Question:
I was debugging my website using the developer tools, if you refer to my image, there are 2 styles.css overwrite one another.
It is weird though, because I remember I have only one style.css file attached but it is showing 2 style.css instead. I have checked the location but is exactly pointing to the same path with the same css file(but the content of the css is different.)
The only difference I can spot is the number after the css file name shown by the Devtools
'''
style.css:839
style.css:190
'''
What does it means actually?
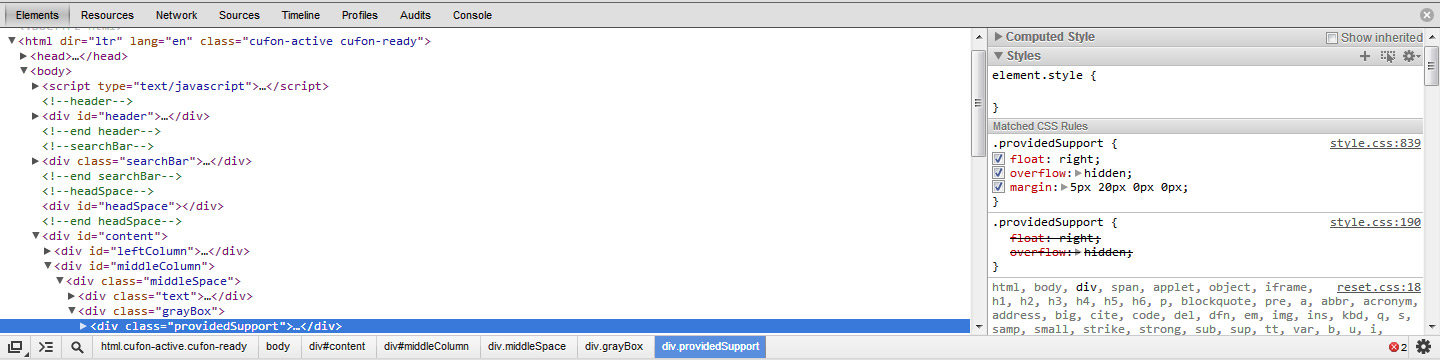
Answer: It is the line number of the selector present in your file(style.css). In line number 190, you have added a style for the selector(providedSupport). In same file, you have added style for same selector at line number 839
Have a look at Chrome dev tools, this has more feature : <URL>